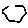
Label: hexagon